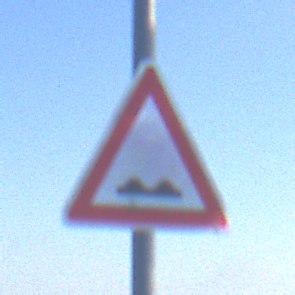
Verkehrszeichen: UnebeneFahrbahn
Umgebung: Outdoor, Nature
Tageszeit: MorningAfternoon
Wetter: PartlyCloudy
Licht: Natural
Jahreszeit: NotSpecified
Kontrast: HighContrast